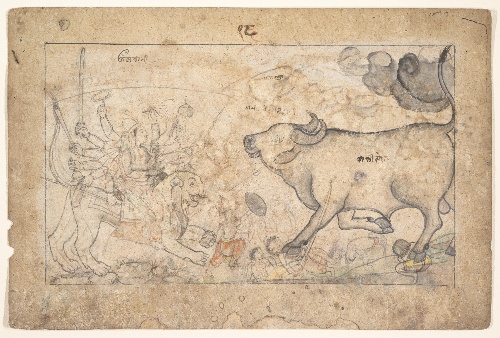
Date: ca. 1780
Object type: Painting
Classification: Paintings
Medium: Ink and opaque watercolor on paper
Culture: India, Guler, Himachal Pradesh
Dimensions: Page: 7 5/8 x 11 9/16 in. (19.4 x 29.4 cm)
Image: 5 3/4 x 9 7/8 in. (14.6 x 25.1 cm)
Department: Asian Art
Credit line: Gift of Cynthia Hazen Polsky, 2005
Accession year: 2005
Repository: Metropolitan Museum of Art, New York, NY
Tags: Demons|Lions|Buffalos|Durga